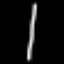
Label: line